Question: I have a container view with multiple text boxes on it. I also have a button in Parent View controller(custom keypad). What I'm trying to do is select text box first & when I tap on the button I wanted some value to be populated to that last selected/focused textbox.
How can I do that? any alternative ways are welcome too. (I am having multiple container-views in the original code and try to use one keypad for all the views)

'''
class MainViewController: UIViewController {
var weightVC : WeightViewController!
var focusedElement : UITextField
override func viewDidLoad() {
super.viewDidLoad()
}
override func prepare(for segue: UIStoryboardSegue, sender: Any?) {
if (segue.identifier == "weight") {
weightVC = segue.destination as? WeightViewController
}
}
@IBAction func button1Clicked(_ sender: Any) {
if weightVC != nil {
weightVC.sampleTextBox1.text = "1"
//I want this sampleTextBox1 to be dynamic like weightVC.focusedInput = "1"
}
}
}
extension MainViewController:ChildToParentProtocol {
func setFocusedElement(with value: UITextField){
focusedElement = value
}
}
'''
Container View Controller
'''
protocol ChildToParentProtocol: class {
func setFocusedElement(with value:UITextField)
}
class WeightViewController: UIViewController {
weak var delegate: ChildToParentProtocol? = nil
@IBOutlet weak var sampleTextBox1: UITextField!
@IBOutlet weak var sampleTextBox2: UITextField!
override func viewDidLoad() {
super.viewDidLoad()
}
// sampleTextBox1 Editing Did Begin event
@IBAction func editBeginSampleText1(_ sender: Any) {
print("edit begin")
delegate?.setFocusedElement(with: sampleTextBox1)
}
}
'''
In other words, I simply want to keep a reference to last focused UITextFild when a button is tapped. Hope my requirement is clear enough. Please guide me if there is a way to achieve this.
Thanks
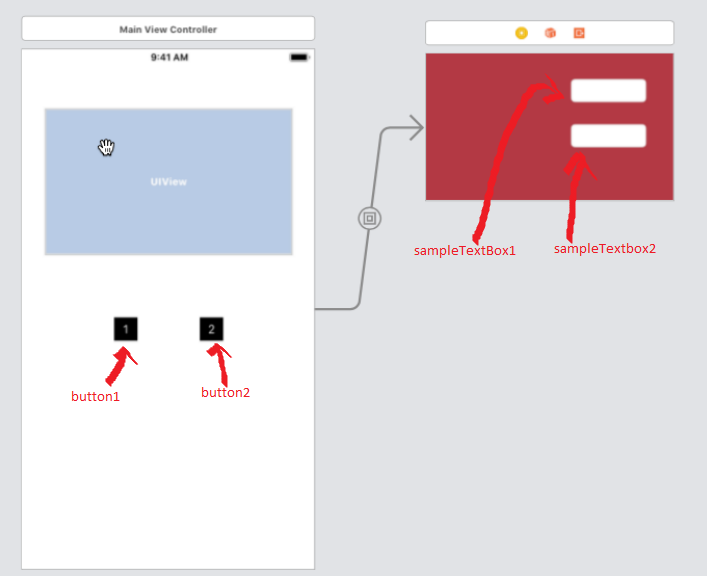
Answer: If I understood your question correctly you can keep track on which 'UITextField' is tapped by using it's tag. And you can use 'UITextFieldDelegate' to get the selected 'UITextField' tag.
Consider the below code for 'WeightViewController'
'''
protocol ChildToParentProtocol: class {
//Changed value to Int for passing the tag.
func setFocusedElement(with value: Int)
}
import UIKit
class WeightViewController: UIViewController {
@IBOutlet weak var tf1: UITextField!
@IBOutlet weak var tf2: UITextField!
var selectedTFTag = 0
weak var delegate: ChildToParentProtocol? = nil
override func viewDidLoad() {
super.viewDidLoad()
//Assign delegate and tags to your TF
tf1.delegate = self
tf2.delegate = self
tf1.tag = 1
tf2.tag = 2
}
}
extension WeightViewController: UITextFieldDelegate {
func textFieldDidBeginEditing(_ textField: UITextField) {
//Get the selected TF tag
selectedTFTag = textField.tag
//Pass tag to parent view
delegate?.setFocusedElement(with: selectedTFTag)
}
}
'''
Now in your parent view 'ViewController' you need to make some modification. I have added comments where I made changes to achieve your requirement.
'''
import UIKit
//You need to confirm your ChildToParentProtocol with your UIViewController
class ViewController: UIViewController, ChildToParentProtocol {
var selectedTFTag = 0
var weightVC : WeightViewController!
override func viewDidLoad() {
super.viewDidLoad()
// Do any additional setup after loading the view, typically from a nib.
}
override func prepare(for segue: UIStoryboardSegue, sender: Any?) {
if segue.identifier == "weight" {
weightVC = segue.destination as? WeightViewController
//You need to pass delegate to containerview to make it working.
weightVC.delegate = self
}
}
@IBAction func btn1Tapped(_ sender: Any) {
//According to selected Tag perform your action
if selectedTFTag > 0 {
switch selectedTFTag {
case 1:
//set up first UITextField
weightVC.tf1.text = "First textfield was selected"
print("1")
case 2:
//set up second UITextField
weightVC.tf2.text = "Second textfield was selected"
default:
break
}
}
}
@IBAction func btn2Tapped(_ sender: Any) {
//According to selected Tag perform your action
if selectedTFTag > 0 {
switch selectedTFTag {
case 1:
//set up first UITextField
weightVC.tf1.text = "First textfield was selected"
print("1")
case 2:
//set up second UITextField
weightVC.tf2.text = "Second textfield was selected"
default:
break
}
}
}
func setFocusedElement(with value: Int) {
//Get selected TF tag with delegate
selectedTFTag = value
}
}
'''
You can check <URL> demo project for more info.